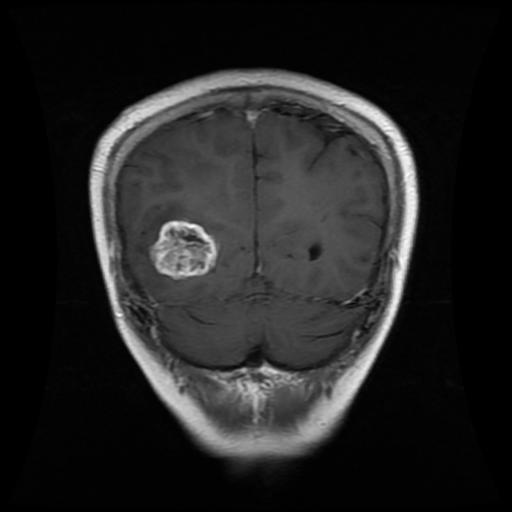
Label: glioma